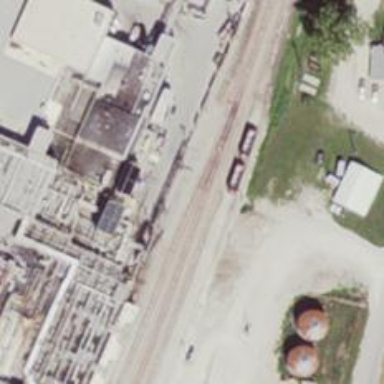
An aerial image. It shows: Railway siding for service.